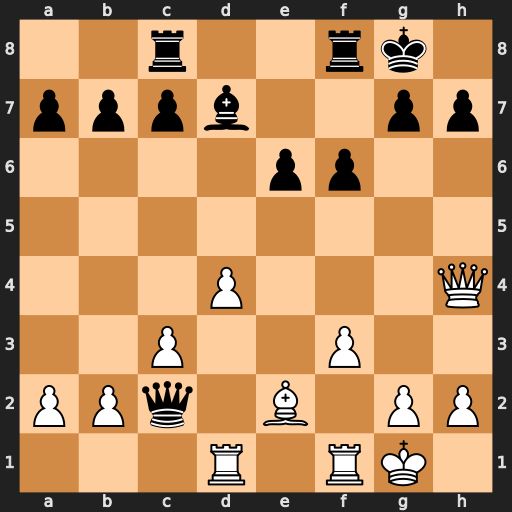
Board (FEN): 2r2rk1/pppb2pp/4pp2/8/3P3Q/2P2P2/PPq1B1PP/3R1RK1
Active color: w
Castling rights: -
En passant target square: -
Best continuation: Bd3 Qxd3 Rxd3